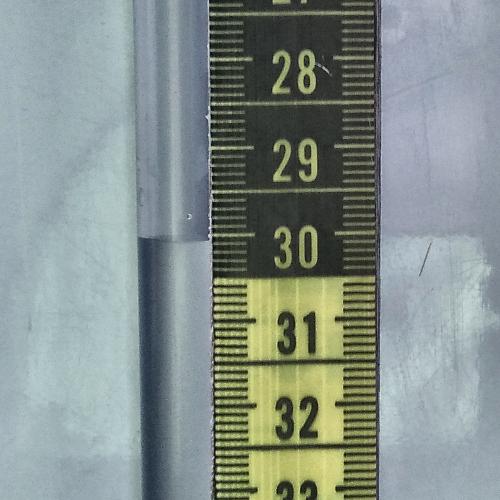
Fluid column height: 30.1 cm